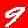
Digit: 9